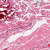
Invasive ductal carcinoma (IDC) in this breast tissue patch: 0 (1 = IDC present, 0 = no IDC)